Brain MRI, t1w sequence, axial 2D slice.
Patient: age 34, sex F, weight 95 kg, height 1.95 m
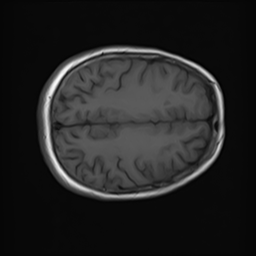